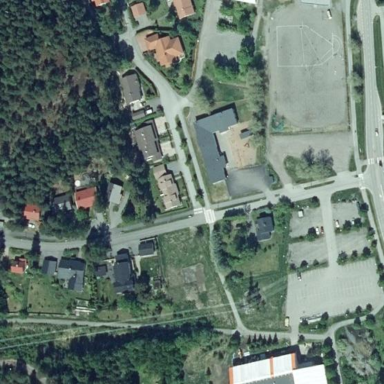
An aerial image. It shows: Kindergarten.